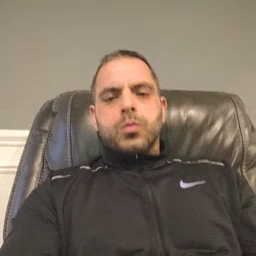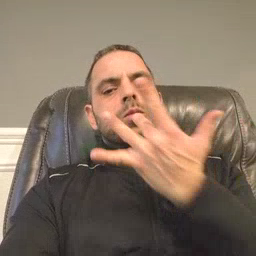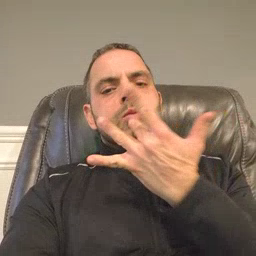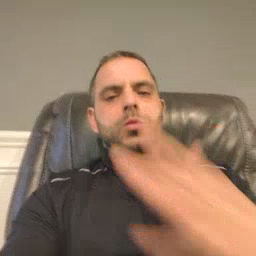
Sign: taste